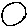
Label: circle